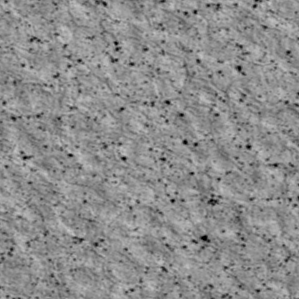
Label: non_frost